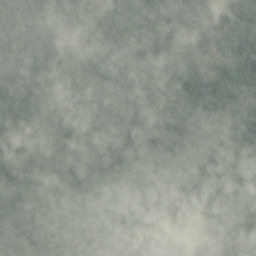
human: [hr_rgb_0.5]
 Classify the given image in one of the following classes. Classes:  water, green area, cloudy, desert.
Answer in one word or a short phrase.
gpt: cloudy